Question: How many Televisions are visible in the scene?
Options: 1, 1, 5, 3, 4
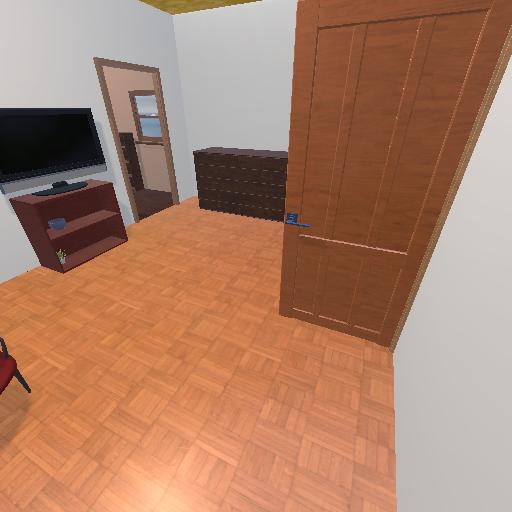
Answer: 1